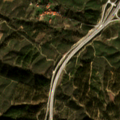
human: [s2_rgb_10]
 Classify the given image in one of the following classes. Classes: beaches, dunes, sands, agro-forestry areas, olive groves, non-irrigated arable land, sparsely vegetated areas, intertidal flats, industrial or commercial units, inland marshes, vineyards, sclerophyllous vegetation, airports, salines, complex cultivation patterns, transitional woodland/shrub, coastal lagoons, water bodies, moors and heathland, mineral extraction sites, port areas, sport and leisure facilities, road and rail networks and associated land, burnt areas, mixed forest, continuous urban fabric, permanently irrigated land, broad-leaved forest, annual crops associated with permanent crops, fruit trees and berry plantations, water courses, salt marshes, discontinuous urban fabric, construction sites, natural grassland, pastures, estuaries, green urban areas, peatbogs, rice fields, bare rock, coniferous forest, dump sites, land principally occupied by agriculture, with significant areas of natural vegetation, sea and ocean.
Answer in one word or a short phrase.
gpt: land principally occupied by agriculture, with significant areas of natural vegetation, broad-leaved forest, moors and heathland, transitional woodland/shrub